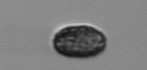
Label: Pseudochattonella_farcimen